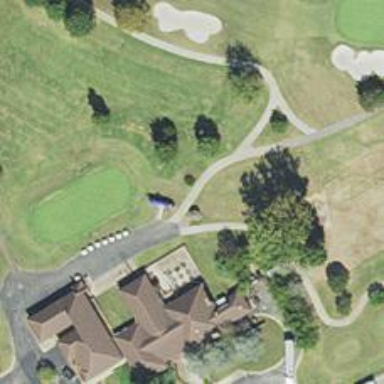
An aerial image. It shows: Golf cartpath that is also road path.